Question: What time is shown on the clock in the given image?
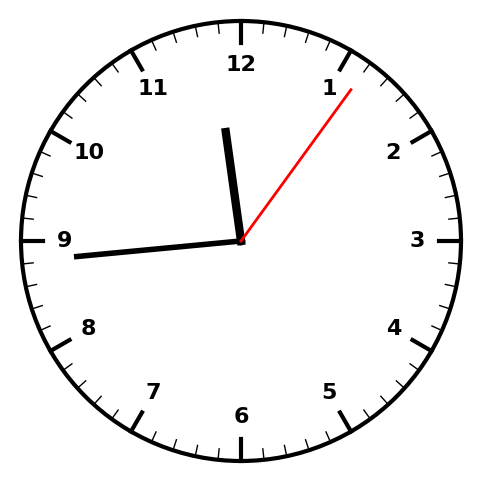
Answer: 11:44:06